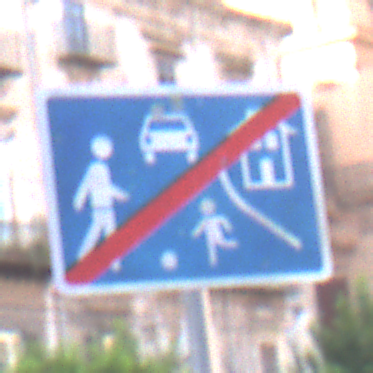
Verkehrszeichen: EndeVerkehrsberuhigterBereich
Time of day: SunriseSunset
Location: Outdoor (Urban)
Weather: PartlyCloudy
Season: NotSpecified
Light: Natural